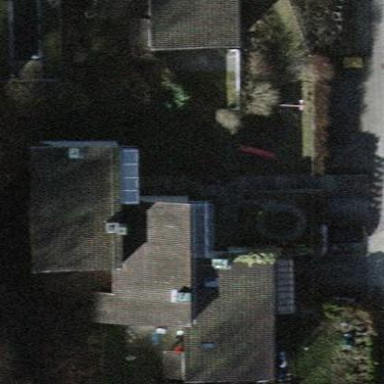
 while the building itself is cornsilk colored."